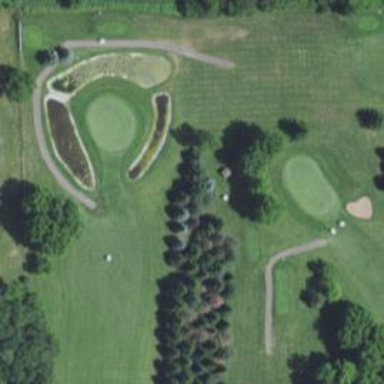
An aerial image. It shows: Golf tee.